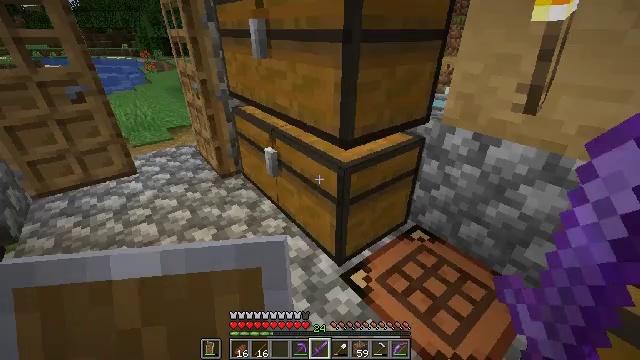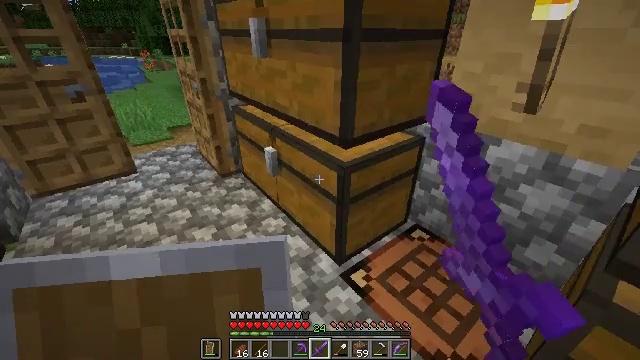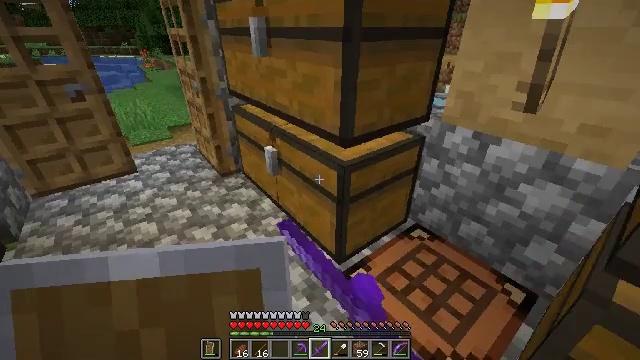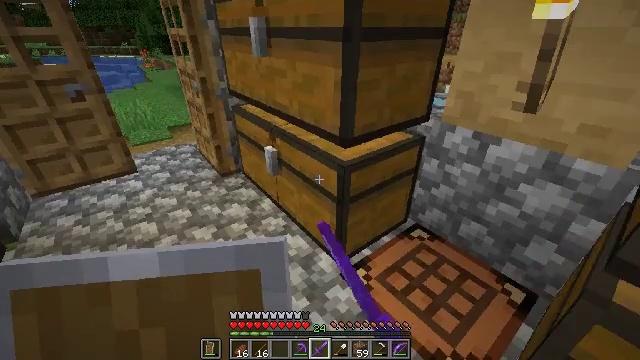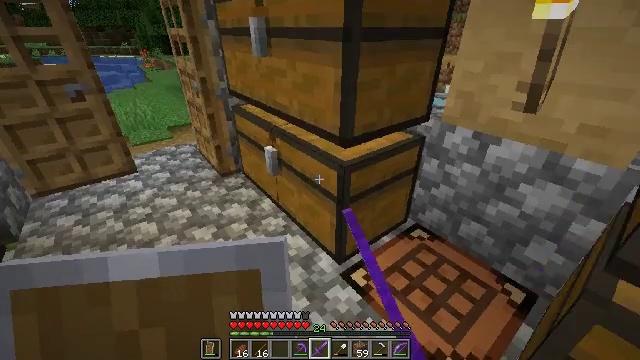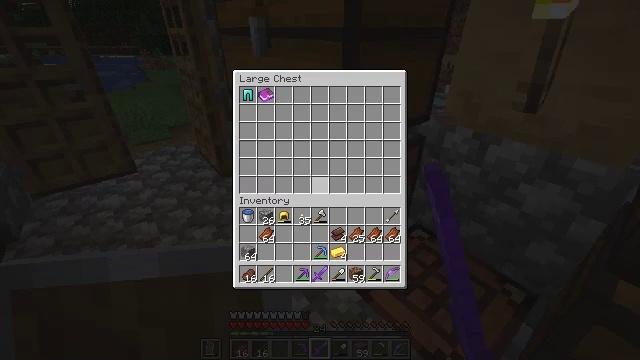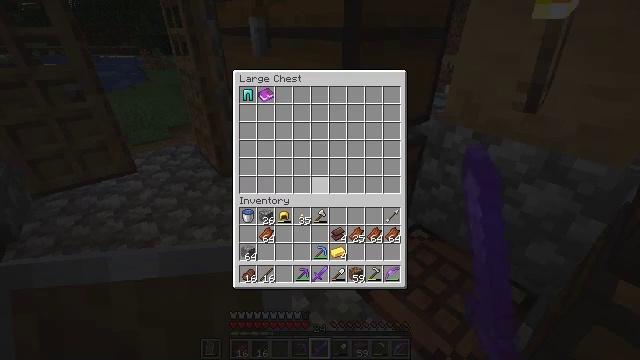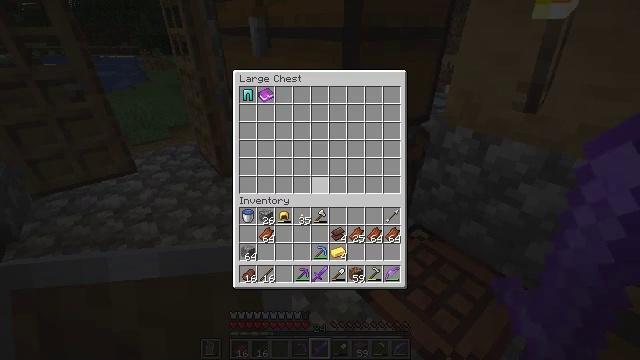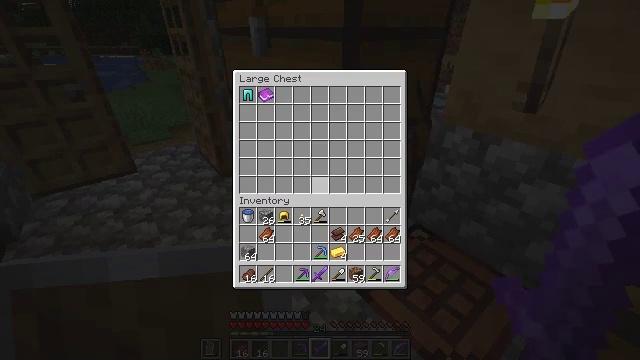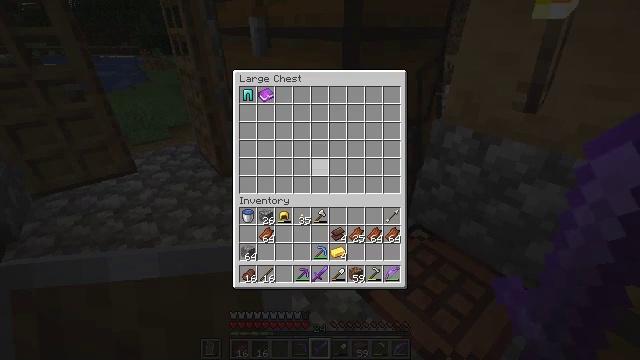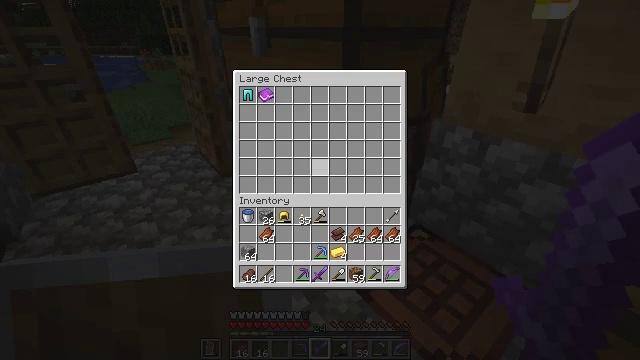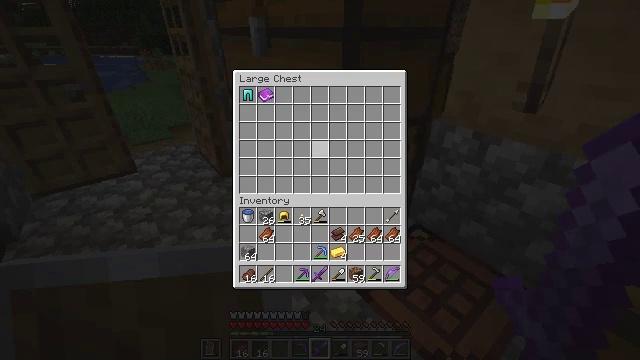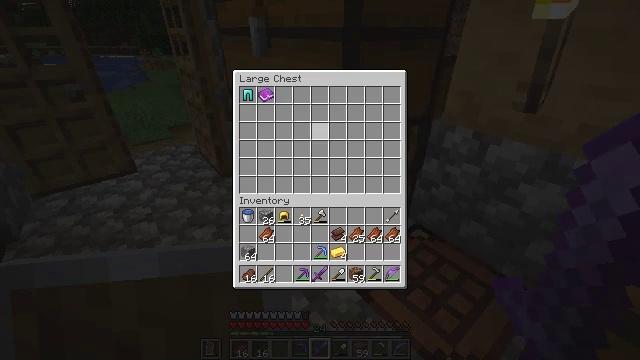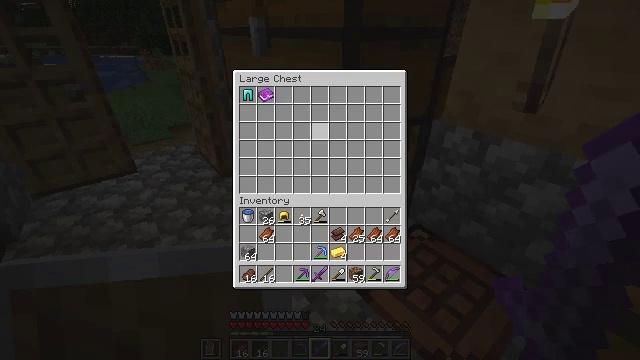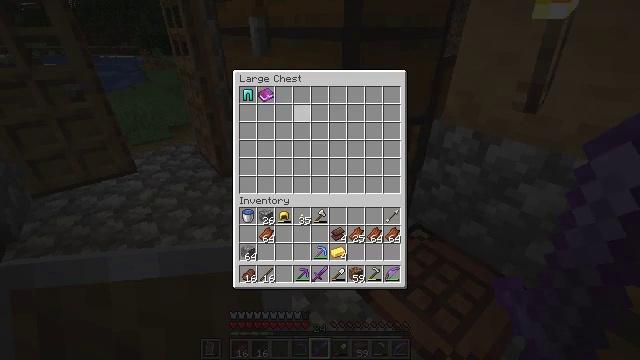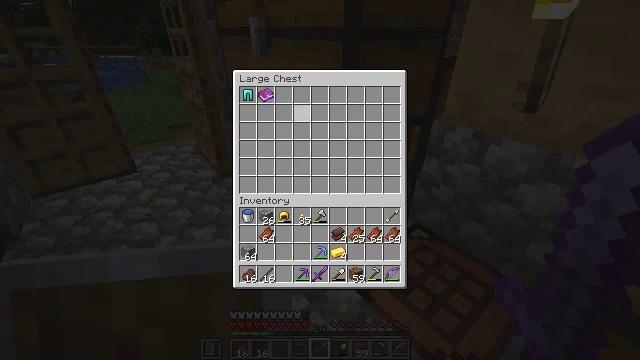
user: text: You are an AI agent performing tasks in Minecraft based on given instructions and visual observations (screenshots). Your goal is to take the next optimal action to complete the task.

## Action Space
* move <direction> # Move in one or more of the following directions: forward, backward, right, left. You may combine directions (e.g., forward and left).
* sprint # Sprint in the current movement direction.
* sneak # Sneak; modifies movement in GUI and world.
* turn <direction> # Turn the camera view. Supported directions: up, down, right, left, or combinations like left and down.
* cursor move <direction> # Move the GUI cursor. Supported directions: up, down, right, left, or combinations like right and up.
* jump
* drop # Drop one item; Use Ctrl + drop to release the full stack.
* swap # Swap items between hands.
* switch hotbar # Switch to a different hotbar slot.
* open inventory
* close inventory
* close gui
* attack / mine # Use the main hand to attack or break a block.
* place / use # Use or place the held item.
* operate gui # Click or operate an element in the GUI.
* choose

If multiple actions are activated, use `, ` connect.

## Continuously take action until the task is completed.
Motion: motion action
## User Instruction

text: Make a netherite ingot using netherite scrap and gold ingots.
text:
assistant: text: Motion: use / place
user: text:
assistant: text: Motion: use / place
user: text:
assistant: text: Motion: use / place
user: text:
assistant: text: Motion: no_op
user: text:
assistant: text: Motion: no_op
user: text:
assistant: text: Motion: no_op
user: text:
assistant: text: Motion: no_op
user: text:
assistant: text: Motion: no_op
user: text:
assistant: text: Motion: sneak
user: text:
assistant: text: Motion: sneak, turn up
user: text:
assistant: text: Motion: sneak, turn up
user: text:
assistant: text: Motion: sneak, turn up
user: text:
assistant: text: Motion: sneak, turn up
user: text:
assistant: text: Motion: sneak, turn up
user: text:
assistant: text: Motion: sneak
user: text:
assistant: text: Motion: sneak, turn left
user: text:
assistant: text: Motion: sneak, turn left
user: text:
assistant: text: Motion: sneak
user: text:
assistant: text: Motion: sneak
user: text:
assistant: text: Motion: sneak
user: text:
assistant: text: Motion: sneak
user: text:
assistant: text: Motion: sneak, use / place
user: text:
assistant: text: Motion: sneak, use / place
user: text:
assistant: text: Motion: sneak, use / place
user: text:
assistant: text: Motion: sneak
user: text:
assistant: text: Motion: sneak
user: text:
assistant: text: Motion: sneak
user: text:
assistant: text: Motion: sneak
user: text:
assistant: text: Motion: sneak, use / place
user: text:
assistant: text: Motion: sneak, use / place